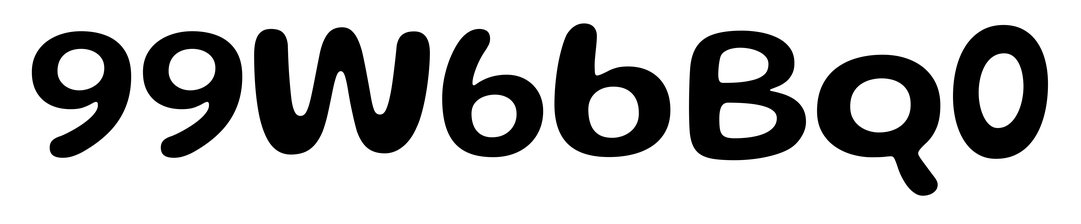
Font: Gluten_Medium